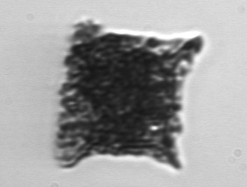
Label: Dictyocha